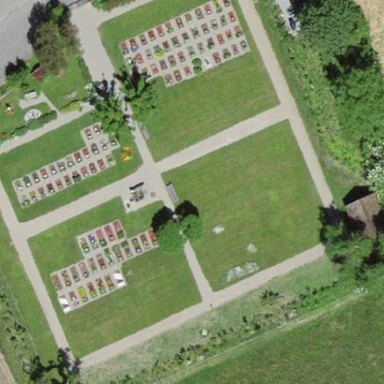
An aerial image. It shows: Cemetery.